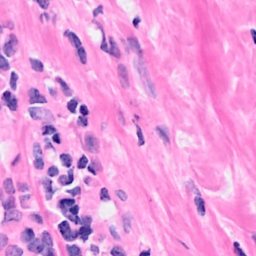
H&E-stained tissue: Breast